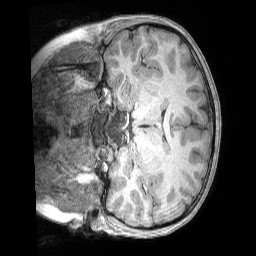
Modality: T1w
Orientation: coronal
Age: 9
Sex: female
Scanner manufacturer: siemens
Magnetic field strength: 3 T
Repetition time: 2.53 s
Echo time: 0.00164 s